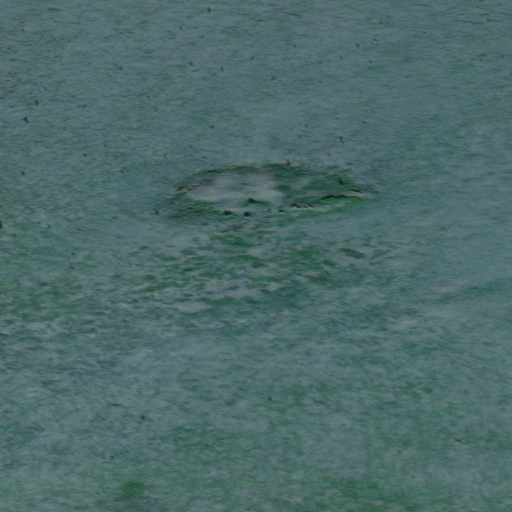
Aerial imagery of mountain in Alaska named Sixty-one Mountain containing only unknown